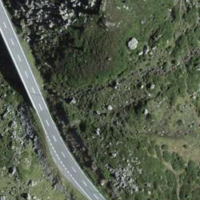
EUNIS habitat code: 26
Species observed at this site:
Tanacetum vulgare
Lysimachia punctata